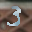
Label: 3